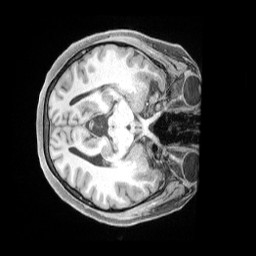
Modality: T1w
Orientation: axial
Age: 35
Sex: female
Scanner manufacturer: siemens
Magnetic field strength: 3 T
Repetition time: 2 s
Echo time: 0.00211 s